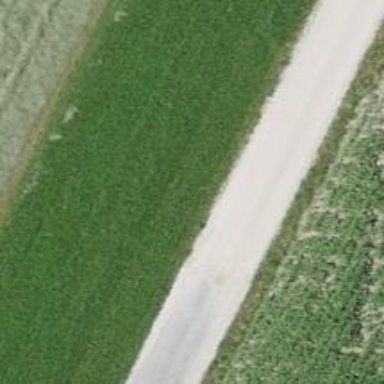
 graded as grade2. Suitable for agricultural vehicles."